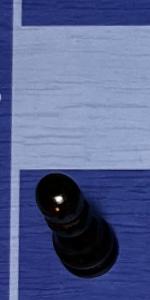
Label: Pawn_Black